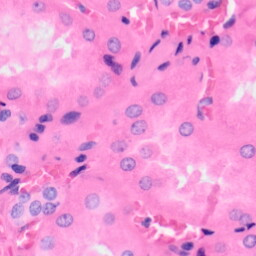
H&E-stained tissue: Kidney